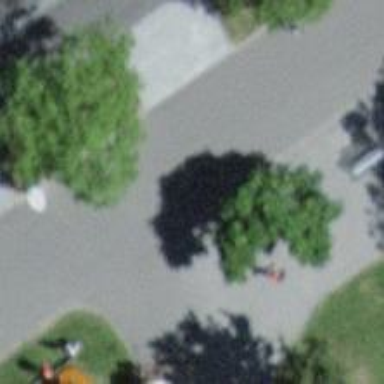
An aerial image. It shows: Avenue of broadleaved trees.